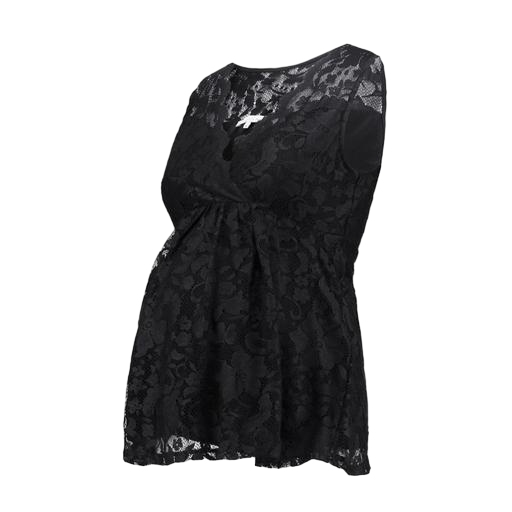
blue ava lace maternity top, black sleeveless lace blouse, black lace sleeveless blouse, white background